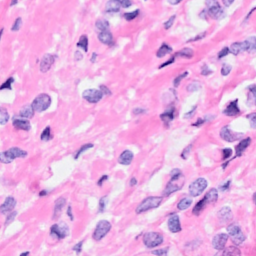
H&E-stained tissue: Breast